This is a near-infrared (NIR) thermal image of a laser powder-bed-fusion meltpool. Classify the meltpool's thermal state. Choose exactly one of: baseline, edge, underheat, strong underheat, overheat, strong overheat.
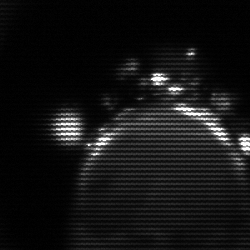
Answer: edge